Field crop: maize
Growth stage: 2
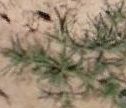
Species: salsola